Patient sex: F
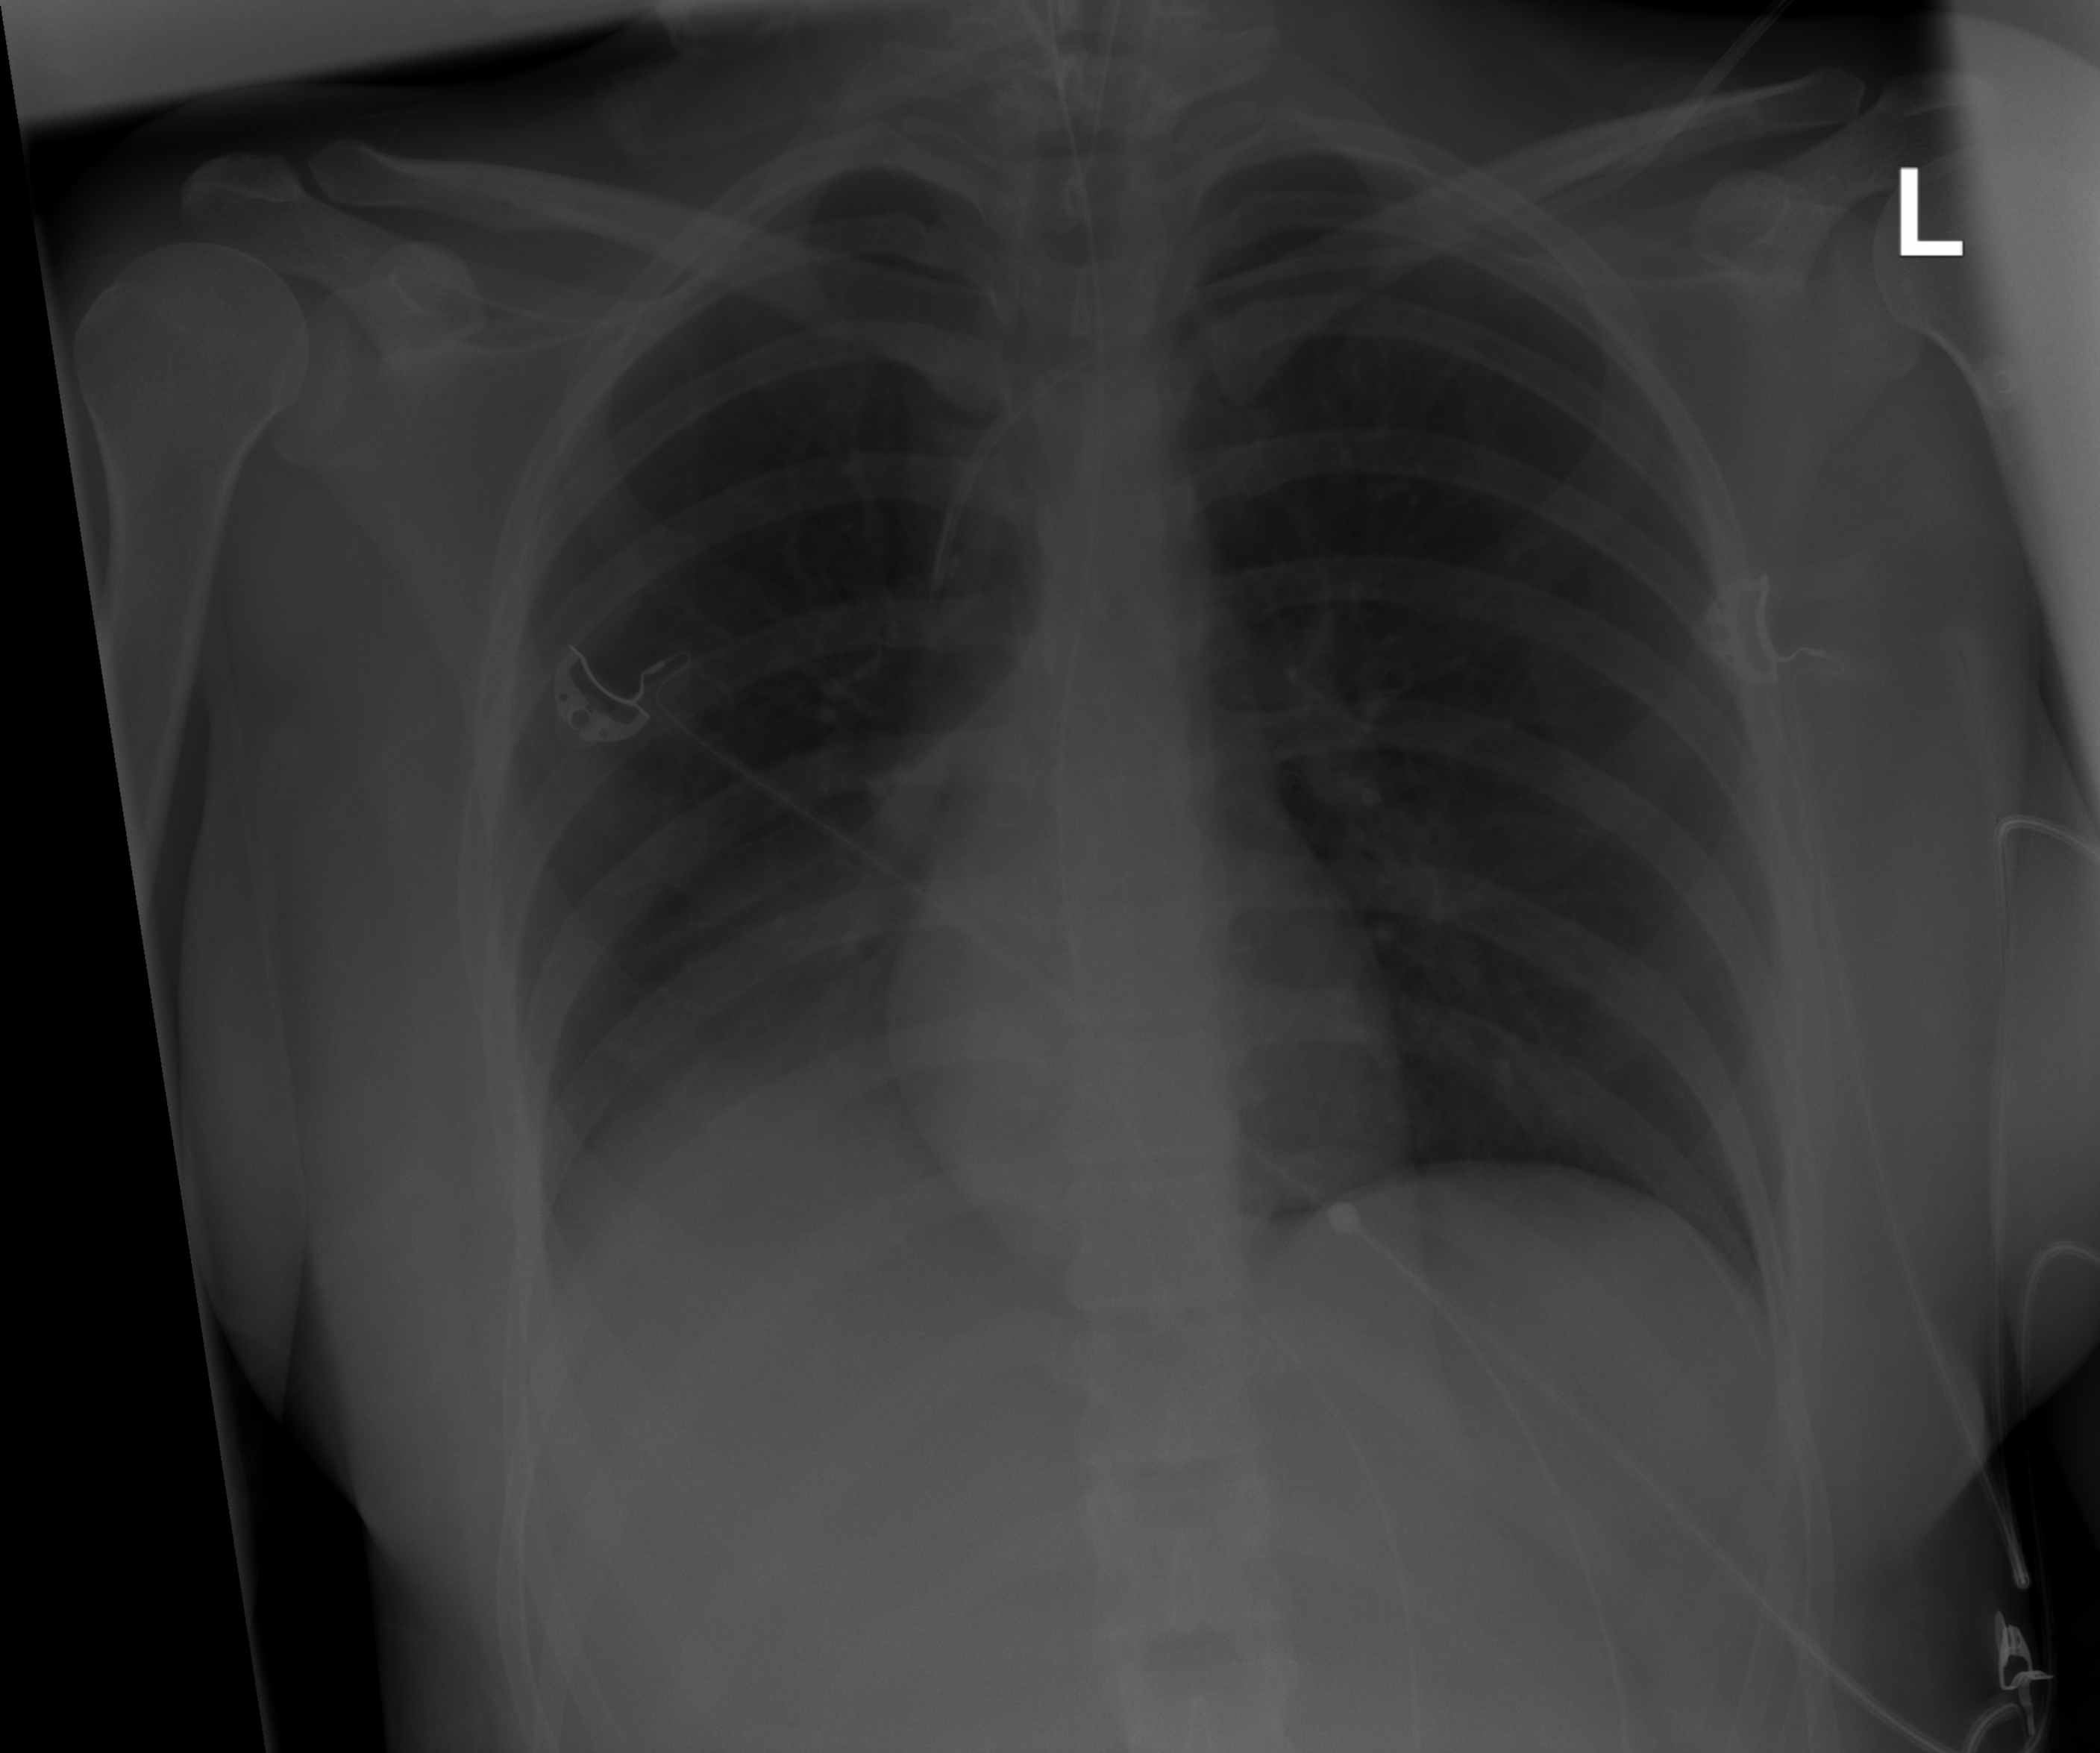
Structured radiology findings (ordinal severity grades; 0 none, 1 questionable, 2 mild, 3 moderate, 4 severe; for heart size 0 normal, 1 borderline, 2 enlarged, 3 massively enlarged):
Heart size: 0
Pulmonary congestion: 0
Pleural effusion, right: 0
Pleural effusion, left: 0
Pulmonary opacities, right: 0
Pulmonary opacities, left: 0
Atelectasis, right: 2
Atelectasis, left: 0